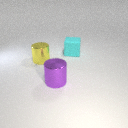
large cyan rubber cube to the right of large purple metal cylinder